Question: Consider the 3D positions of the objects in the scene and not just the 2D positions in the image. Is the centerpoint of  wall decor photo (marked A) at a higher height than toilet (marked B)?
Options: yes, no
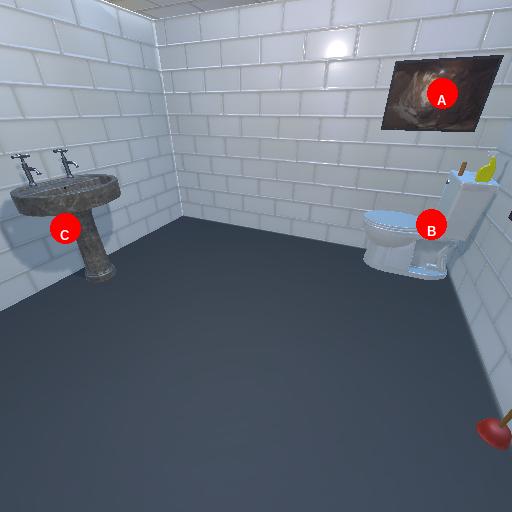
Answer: yes